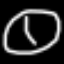
Label: clock